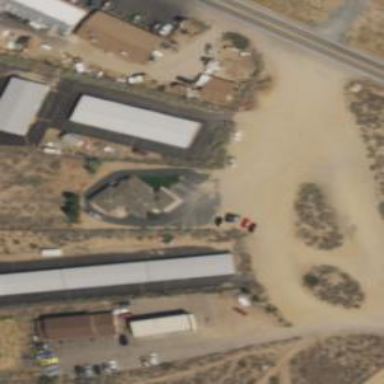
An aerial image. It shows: Veterinary facility.